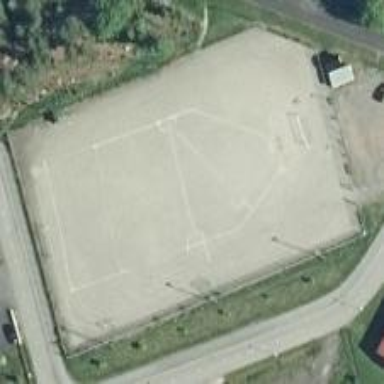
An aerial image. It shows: Gravel pitch used for soccer or baseball.